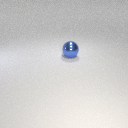
large blue metal sphere